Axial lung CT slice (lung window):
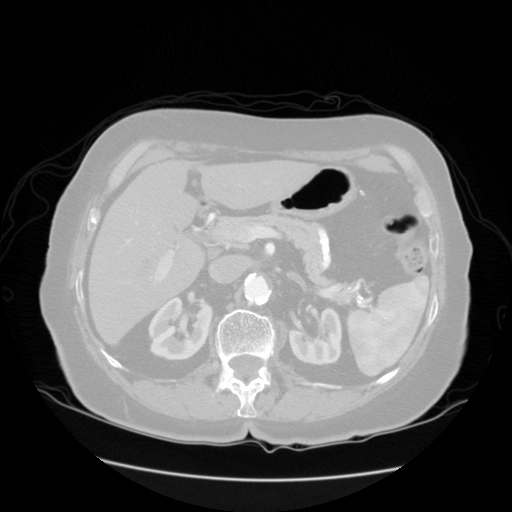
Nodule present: no